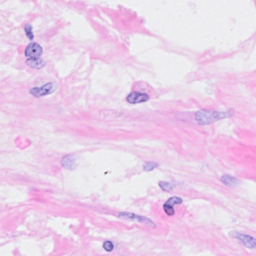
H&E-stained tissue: Breast